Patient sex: M
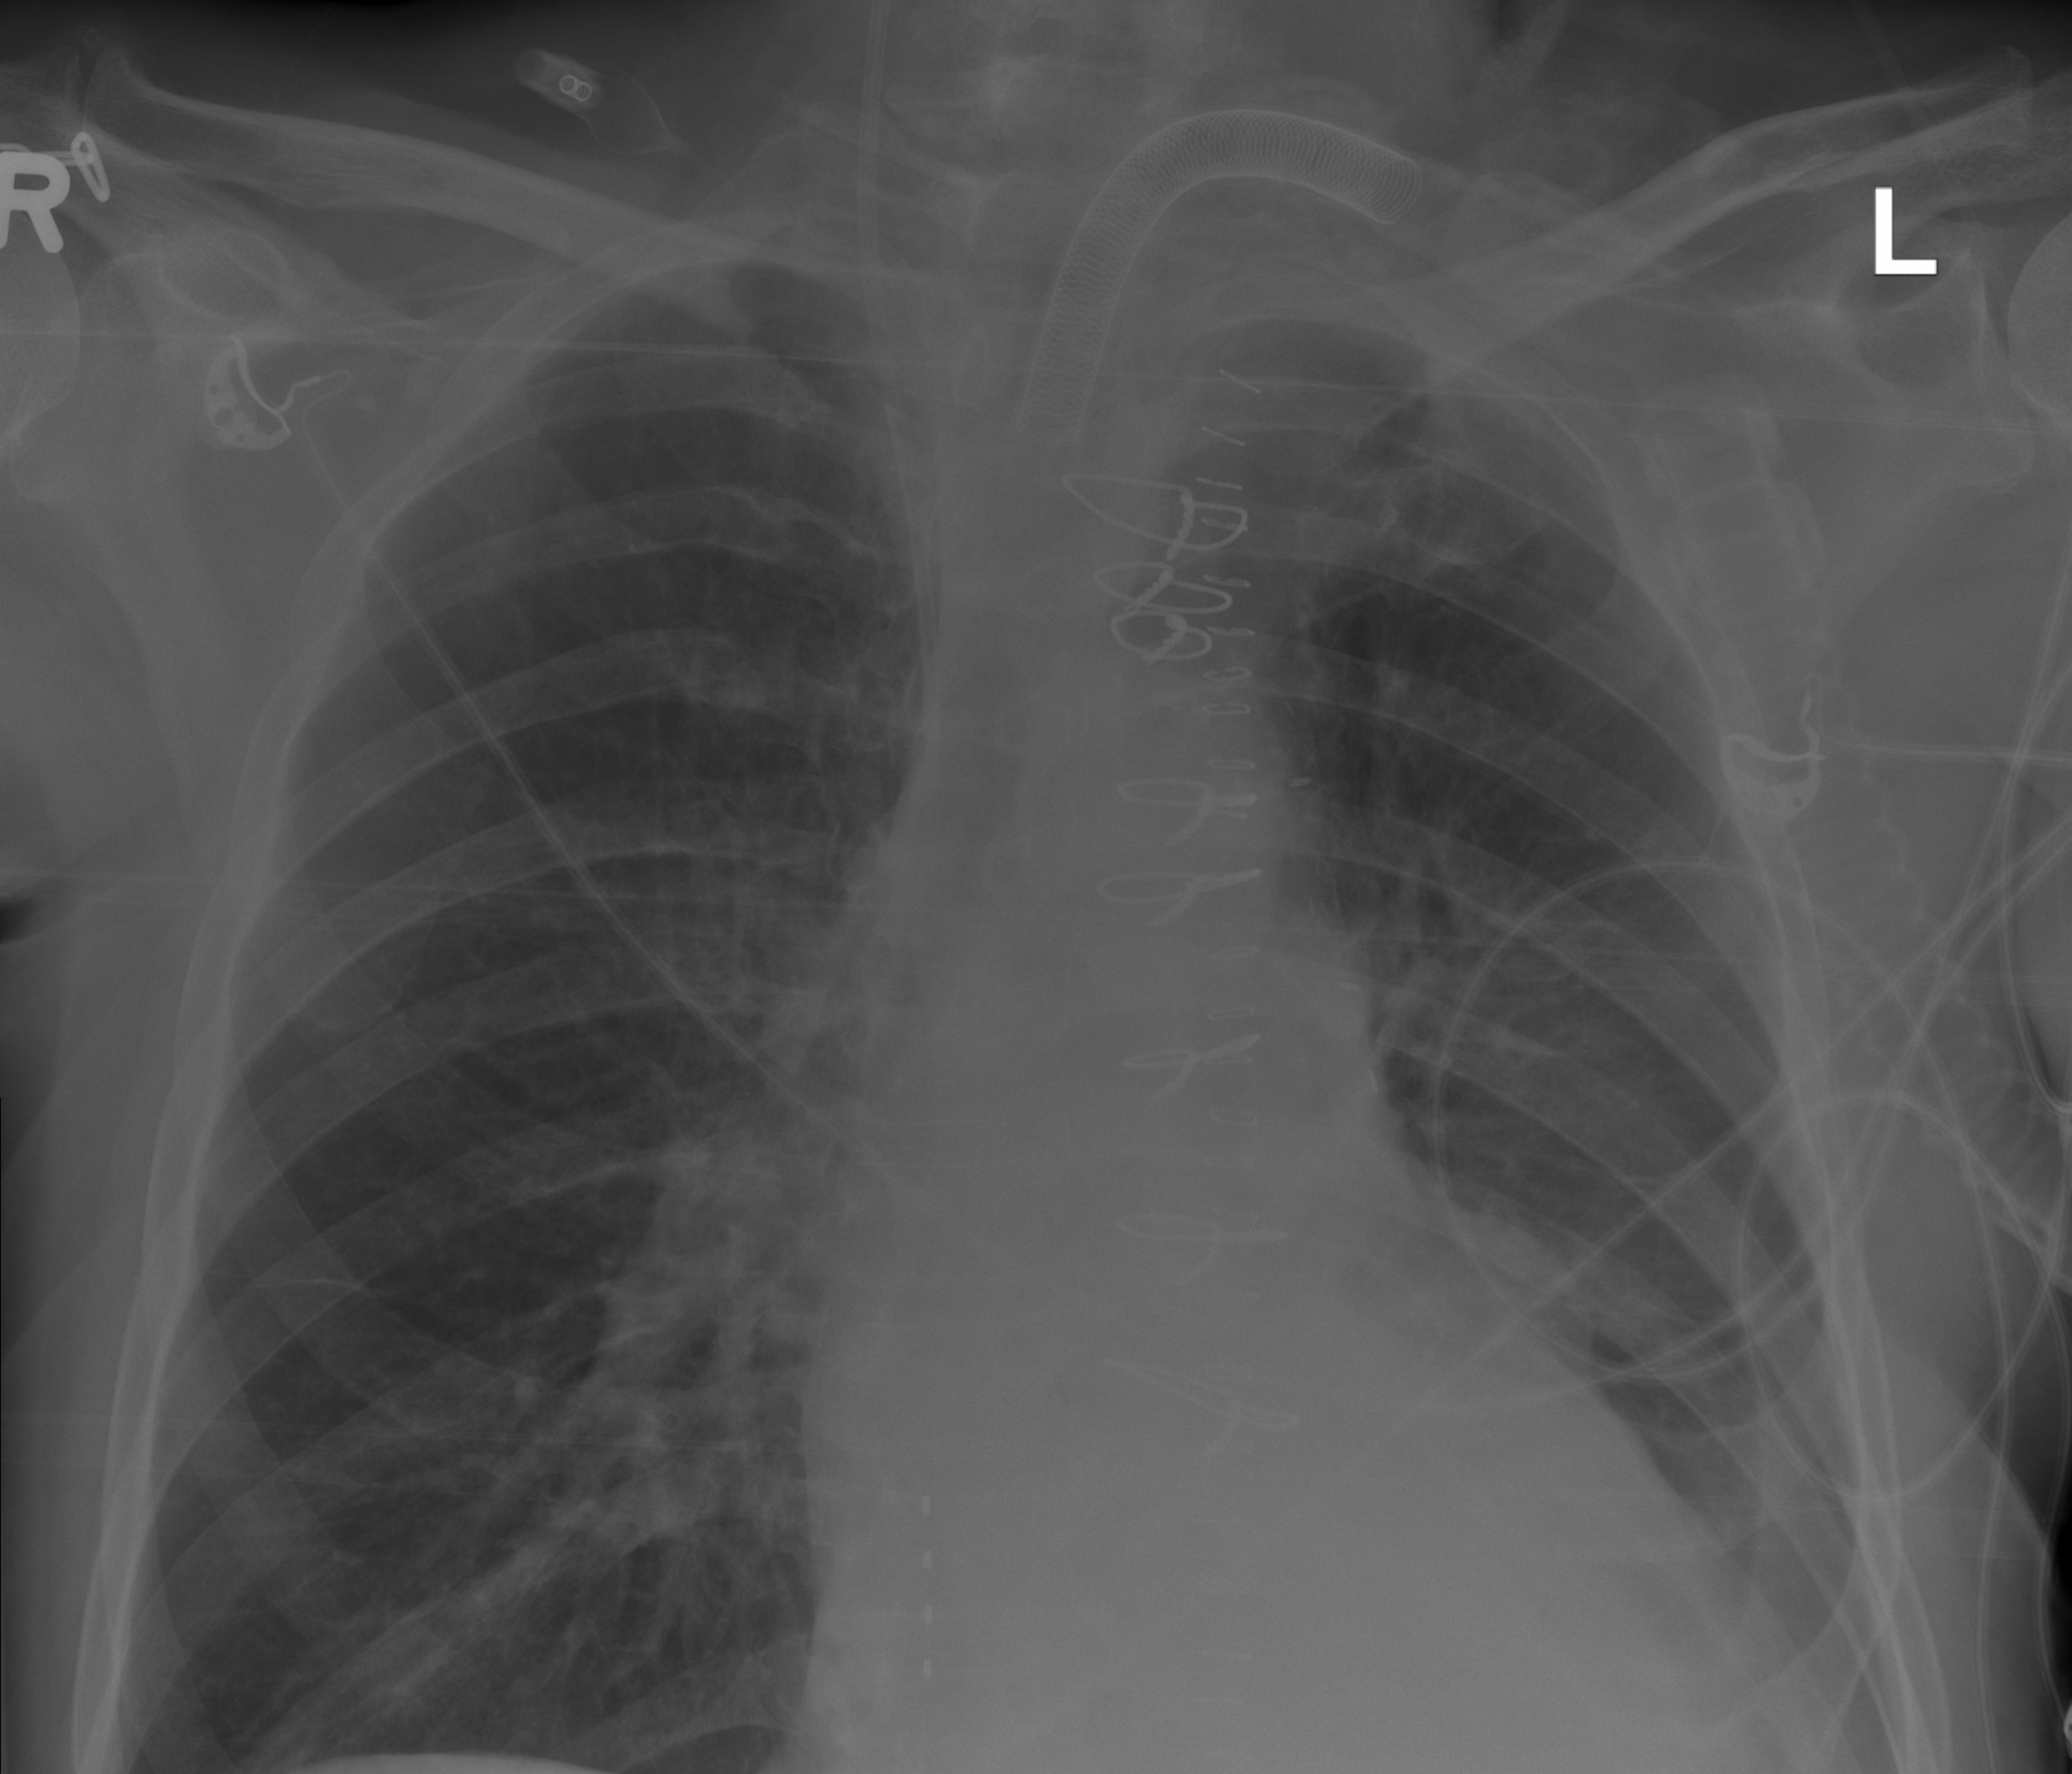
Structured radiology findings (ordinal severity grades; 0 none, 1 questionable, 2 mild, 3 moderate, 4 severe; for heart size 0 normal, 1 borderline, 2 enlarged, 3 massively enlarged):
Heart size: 0
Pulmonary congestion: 0
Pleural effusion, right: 0
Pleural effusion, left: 2
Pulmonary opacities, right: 0
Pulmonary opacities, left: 0
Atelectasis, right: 0
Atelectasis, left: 2